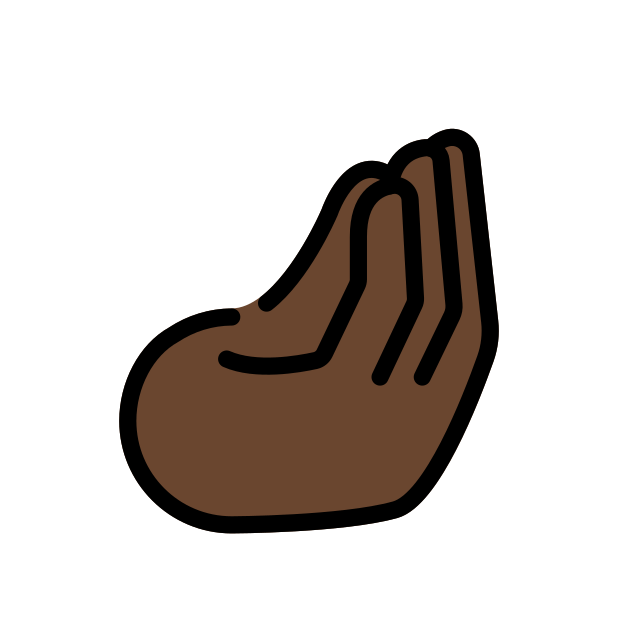
pinched fingers: dark skin tone